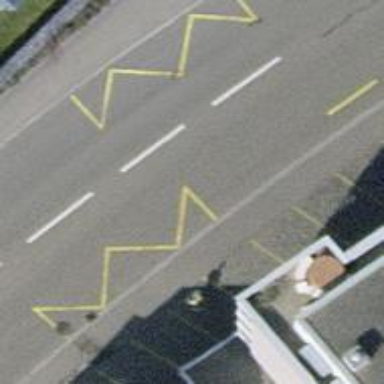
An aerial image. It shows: Bus stop equipped with public transport stop position.